Question:
I tried text-align but it isn't working..! Any other way I can do it ?
My relevant HTML code
'''
<button type="button" style="float:left;" class="navbar-toggle" data-toggle="collapse" data-target=".navbar-collapse"> <span class="sr-only">Toggle navigation</span> <span class="icon-bar"></span> <span class="icon-bar"></span> <span class="icon-bar"></span> </button>
<ul>
<li class="horiz1">
<a href="http://www.facebook.com/" target="blank"><img src="img/facebook.png" style="width:28px;" ></a>
</li>
<li class="horiz">
<a href="http://www.twitter.com/" target="blank"><img src="img/twitter.png" style="width:35px;" ></a>
</li>
</ul>
'''
My relevant CSS code
'''
.horiz { display: inline; float: right;}
.horiz1 { display: inline;}
'''
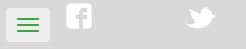
Answer: >
Where did you tried?
Apply that property to 'ul' tag, like...
'''
ul {
text-align: center;
}
'''
<URL>